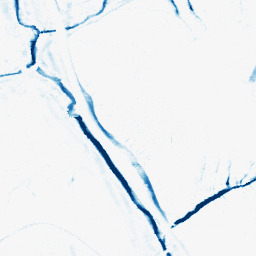
Category: morphological
Decomposition family: morphological_ellipse
Decomposition parameters: operation: closing
width: 5
height: 10
Upsampling method: quadratic
Upsampling parameters: scale: 8
Upsampling scale: 8